Question: I'm trying to order a bunch of coordinates by their distance to another input coordinate. Whenever I try to order, I get the error code 500. Any ideas?
Here's an image of the response codes and I circled the error code associated with my GET request.

Here's the Javascript in the Django template:
'''
function searchWaypoints() {
geocoder.geocode({
'address': $('#address').val()
}, function(results, status) {
if (status == google.maps.GeocoderStatus.OK) {
var position = results[0].geometry.location;
$.get("{% url 'waypoints-search' %}", {
lat: position.lat(),
lng: position.lng()
}, function (data) {
if (data.isOk) {
$('#waypoints').html(data.content);
waypointByID = data.waypointByID;
activateWaypoints();
} else {
alert(data.message);
}
}, 'json');
} else {
alert('Could not find geocoordinates for the following reason: ' + status);
}
});
}
$('#searchWaypoints').click(searchWaypoints);
$('#address').keydown(function(e) {
if (e.keyCode == 13) searchWaypoints();
});
'''
Here's the urls.py"
'''
urlpatterns = patterns('waypoints.views',
url(r'^$', 'index', name='waypoints-index'),
url(r'^save$', 'save', name='waypoints-save'),
url(r'^search$', 'search', name='waypoints-search'),
)
'''
Here's the view in views.py:
'''
def search(request):
'Search waypoints'
# Build searchPoint
try:
searchPoint = Point(float(request.GET.get('lng')), float(request.GET.get('lat')))
except:
return HttpResponse(simplejson.dumps(dict(isOk=0, message='Could not parse search point')))
# Search database
waypoints = Waypoint.objects.distance(searchPoint).order_by('distance')
# Return
return HttpResponse(simplejson.dumps(dict(
isOk=1,
content=render_to_string('waypoints/waypoints.html', {
'waypoints': waypoints
}),
waypointByID=dict((x.id, {
'name': x.name,
'lat': x.geometry.y,
'lng': x.geometry.x,
}) for x in waypoints),
)), mimetype='application/json')
'''
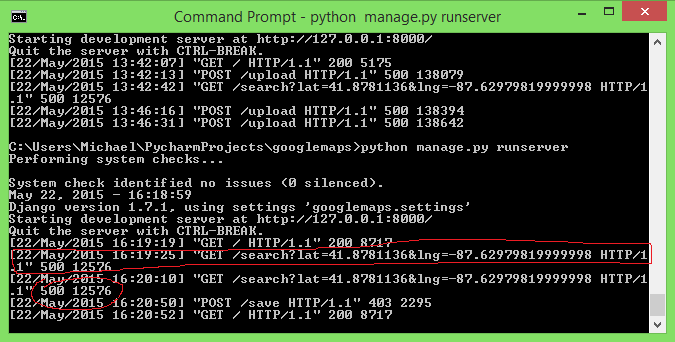
Answer: Change 'mimetype='application/json'' to 'content_type="application/json"'
or you can just use JsonResponse in Django
<URL>